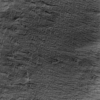
Label: not_dusty